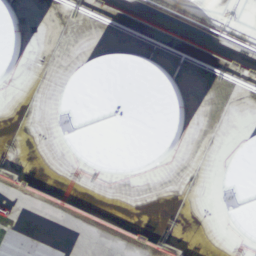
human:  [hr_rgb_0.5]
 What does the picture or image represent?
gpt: storage tanks